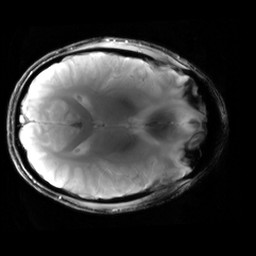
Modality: T2starw
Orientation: axial
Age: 22
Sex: male
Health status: healthy
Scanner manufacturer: siemens
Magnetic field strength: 3 T
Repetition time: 0.7 s
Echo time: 0.02 s